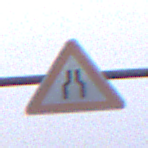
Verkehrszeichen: VerengteFahrbahn
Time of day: MorningAfternoon
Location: Outdoor (Urban)
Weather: PartlyCloudy
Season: NotSpecified
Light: Natural